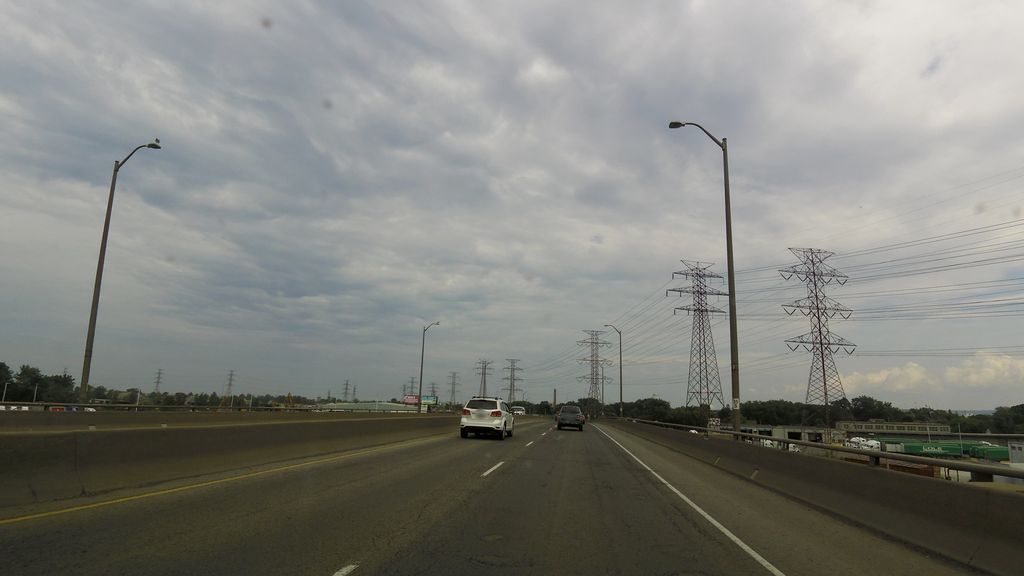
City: hamilton